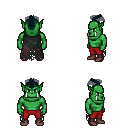
a pixel art fantasy rpg character, male body template, orc, green skin, black tattered cape, red pants, raven short mohawk hairstyle, maroon shoes, four views (front, back, left, right), 2x2 character sprite sheet, small pixel art, hard edges, no anti-aliasing